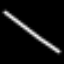
Label: line